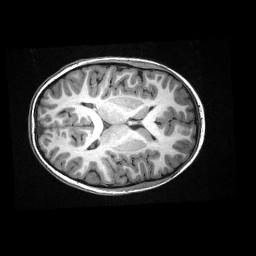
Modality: T1w
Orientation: axial
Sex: male